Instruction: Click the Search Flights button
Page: home
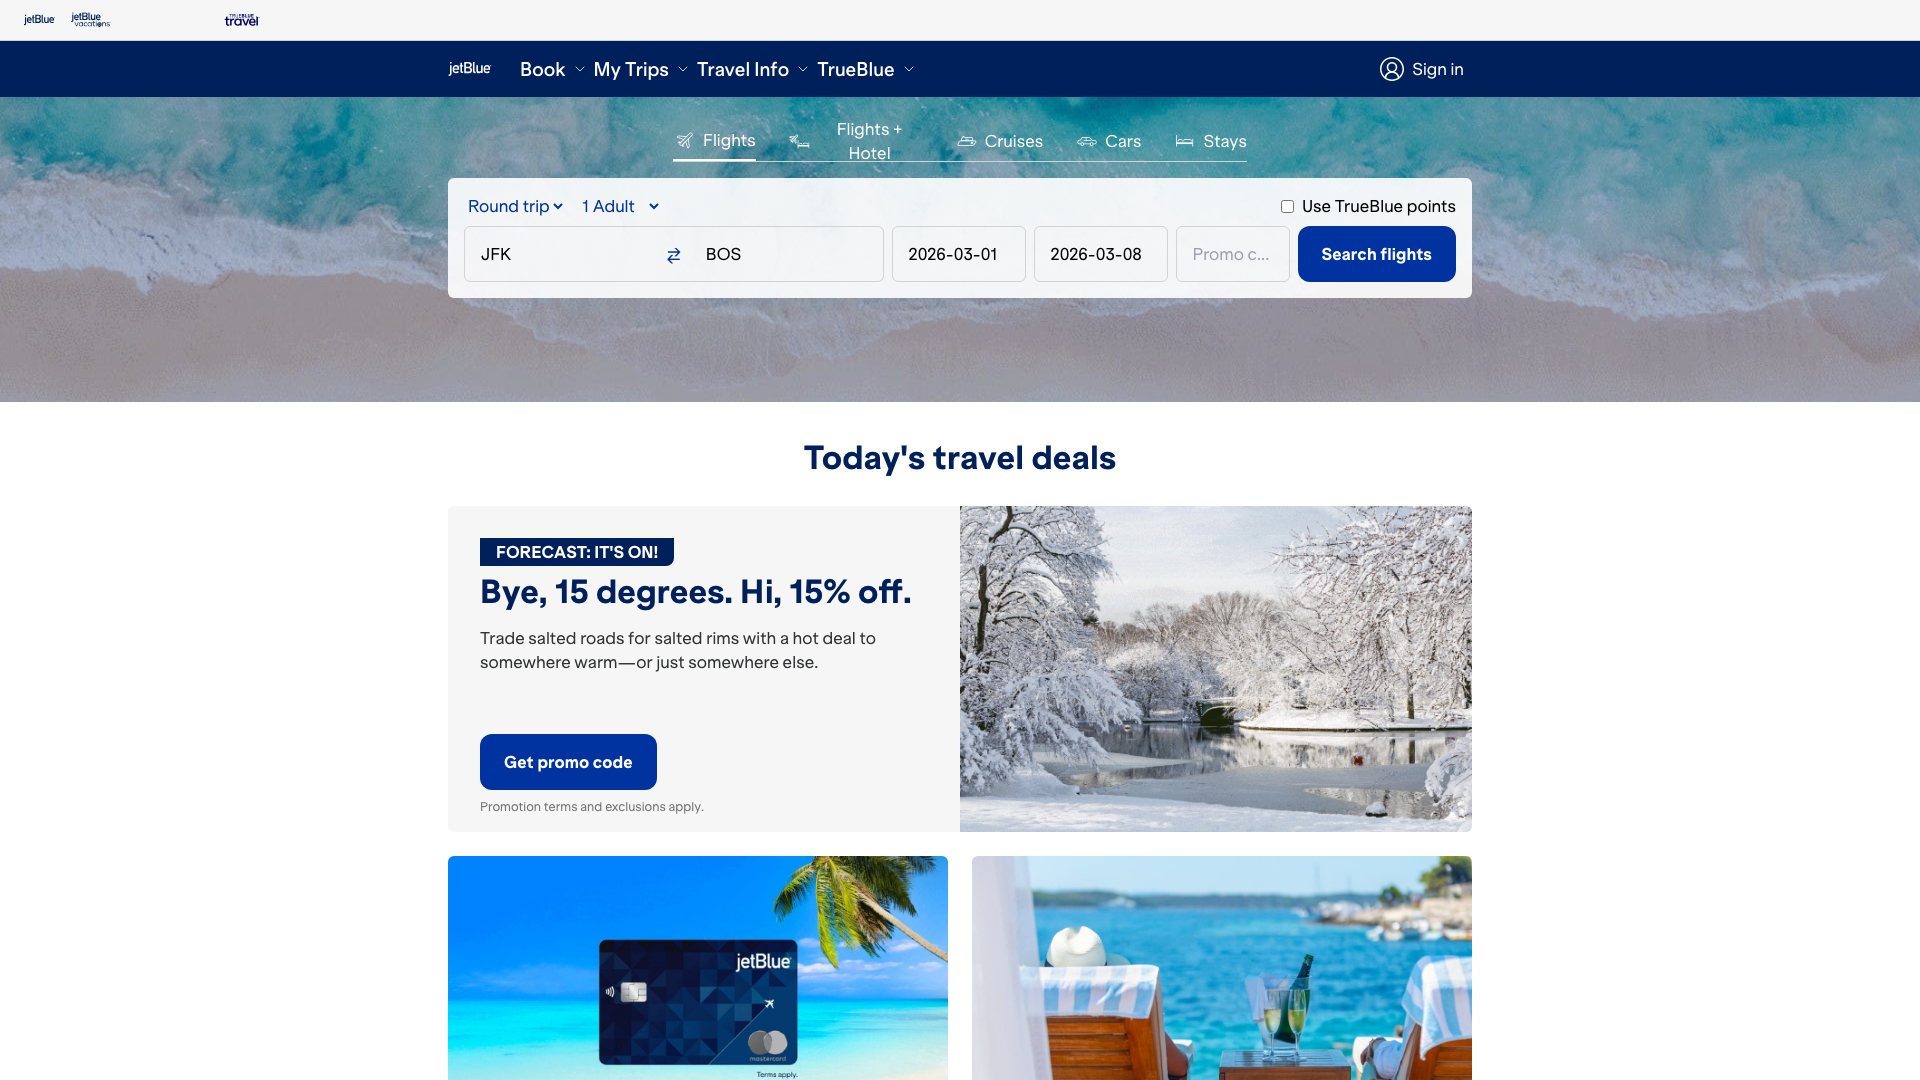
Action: click